Question: Using 0.5.5 from the Canary Channel.
Chose the third option to generate a backend in Java with messaging.
It went into a sync with Gradle and that all worked, but then when I go to run it, get this error:

The path it has seems insane, off ~/.gradle/appengine-sdk I did a search off home and there is no /appengine-sdk anywhere. These are beta releases but surprised this just fails in this way.
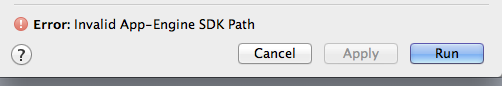
Answer: So the tutorial doesn't tell you this: you have to install it yourself. Actually quite simple, go to:
<URL>
Then when you do Run and the error comes up, just point it to wherever you dropped the folder.